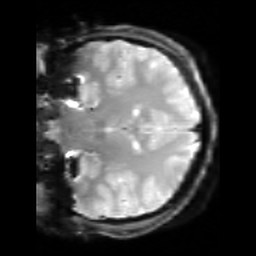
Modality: inplaneT2
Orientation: coronal
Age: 22
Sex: male
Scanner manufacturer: siemens
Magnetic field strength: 3 T
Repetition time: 5 s
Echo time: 0.034 s